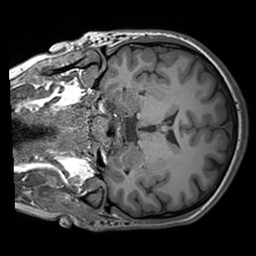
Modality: T1w
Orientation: coronal
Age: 24
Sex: male
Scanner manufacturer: siemens
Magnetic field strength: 3 T
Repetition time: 1.6 s
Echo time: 0.00236 s